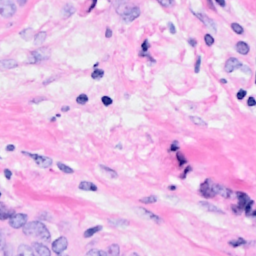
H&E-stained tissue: Breast